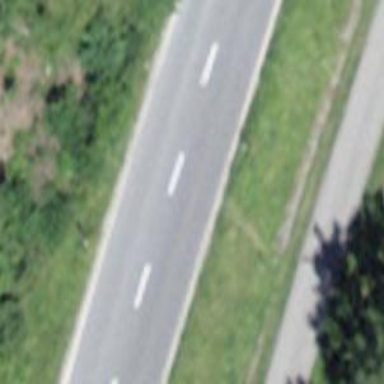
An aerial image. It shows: Set of steps on the road.